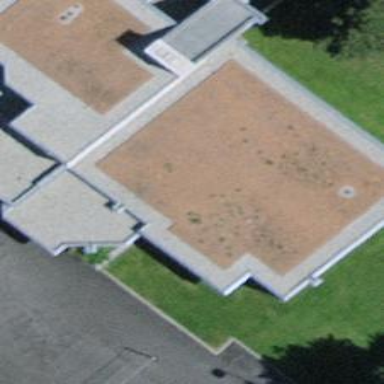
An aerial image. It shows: School building.